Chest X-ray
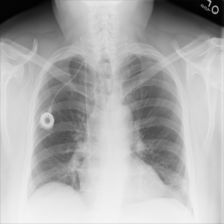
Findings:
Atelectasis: negative
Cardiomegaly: negative
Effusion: negative
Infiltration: negative
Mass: negative
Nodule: negative
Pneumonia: negative
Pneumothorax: negative
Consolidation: negative
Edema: negative
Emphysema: negative
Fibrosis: negative
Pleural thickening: negative
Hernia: negative